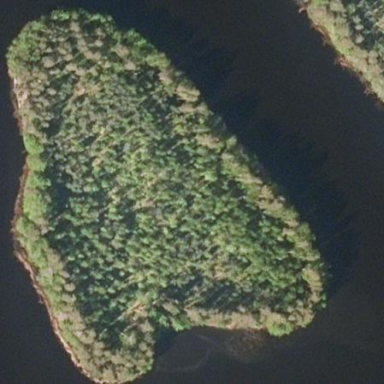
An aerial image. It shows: Islet covered with woodland.